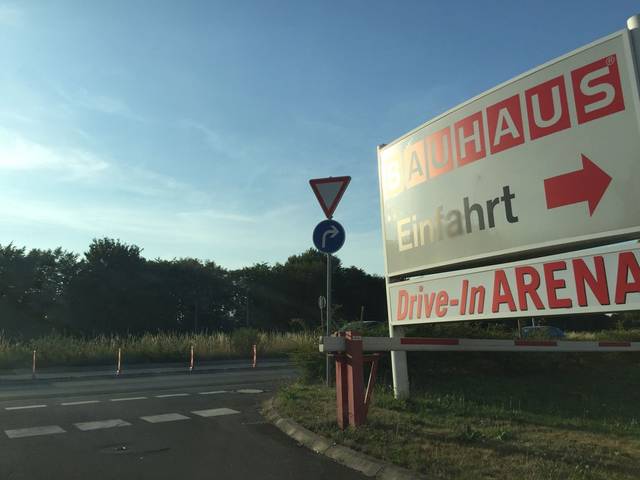
Region: Germany
Coordinates: 50.886, 6.897